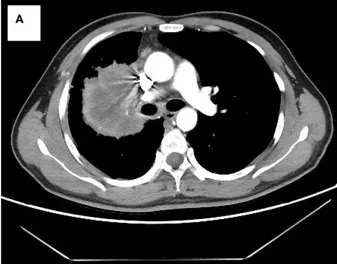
Lung adenocarcinoma shown by radiologic and pathologic examinations. (A) Chest CT scan reveals a mass in right lung.
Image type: radiology (ct)